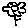
Label: flower